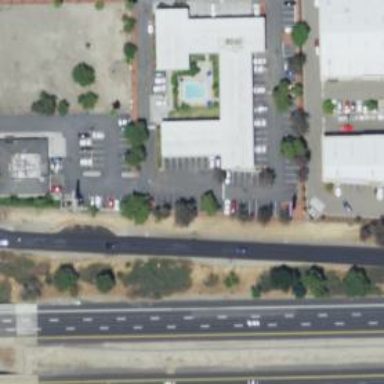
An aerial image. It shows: Building that is motel.